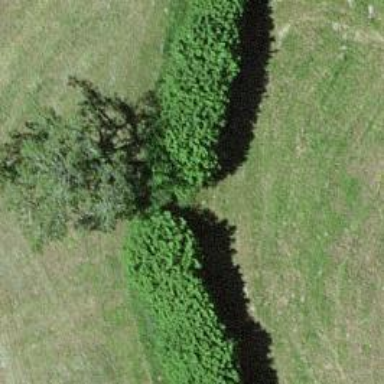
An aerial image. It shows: Hedge barrier.